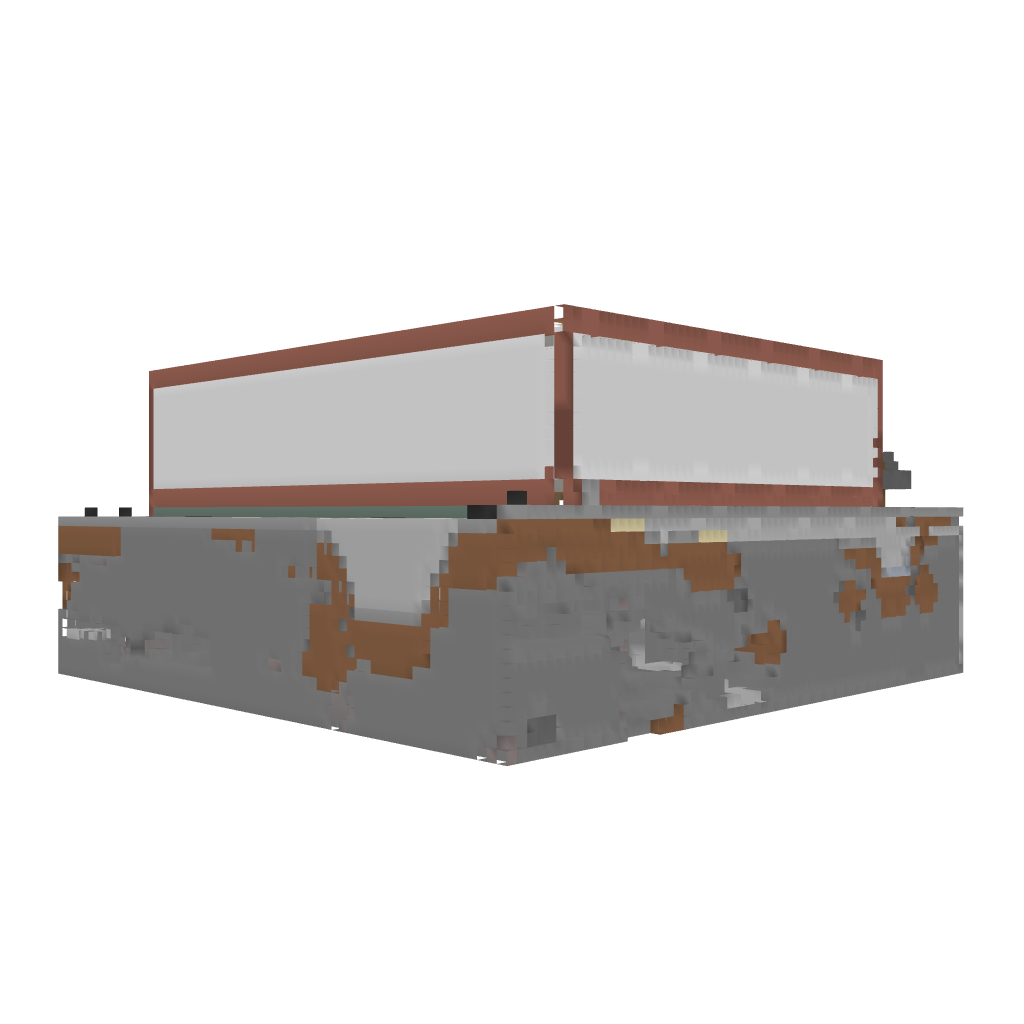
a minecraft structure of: Kmart